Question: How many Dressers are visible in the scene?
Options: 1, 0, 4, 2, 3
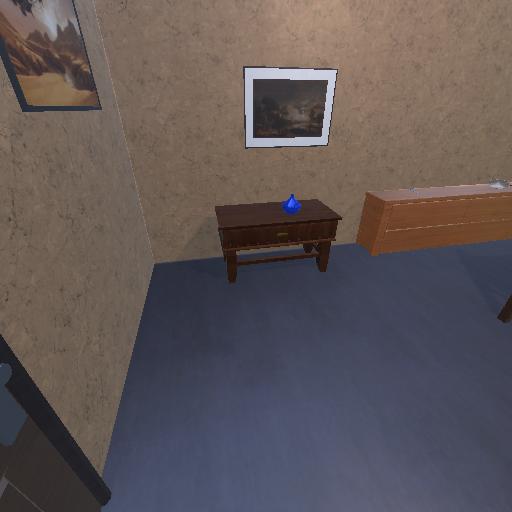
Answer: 1